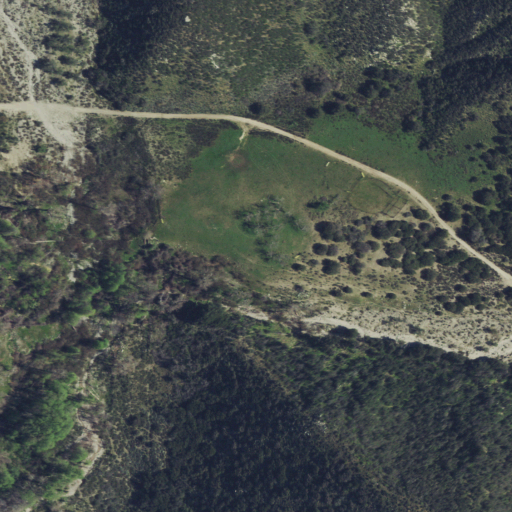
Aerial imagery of valley in California named East Branch Millard Canyon containing shrub, mixed forest, open development, grassland, and evergreen forest